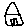
Label: house